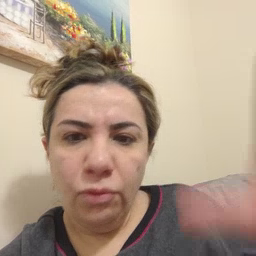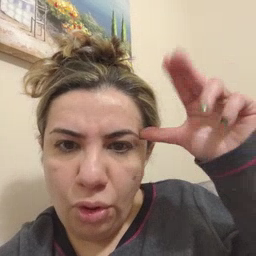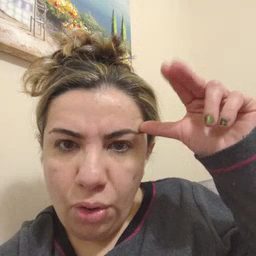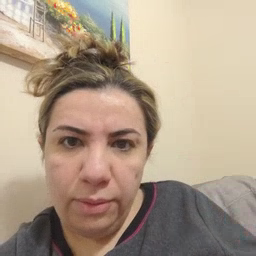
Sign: horse